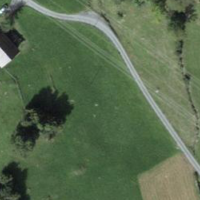
EUNIS habitat code: 24
Species observed at this site:
Melanargia galathea